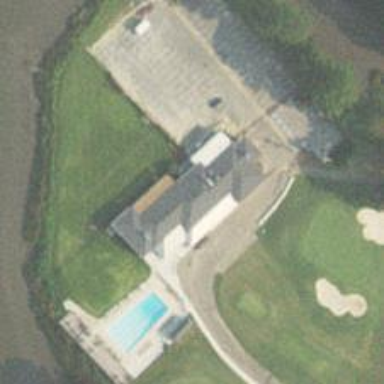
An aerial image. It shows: Clubhouse building associated with golf course.